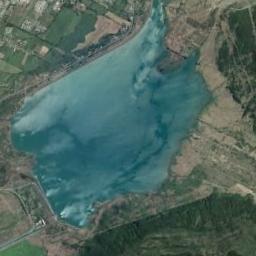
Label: lake